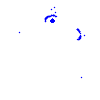
Particle: kaon